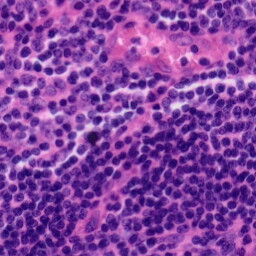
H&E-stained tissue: Tonsil